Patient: sex M, age 35
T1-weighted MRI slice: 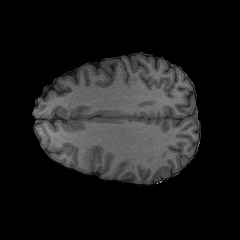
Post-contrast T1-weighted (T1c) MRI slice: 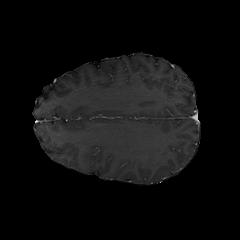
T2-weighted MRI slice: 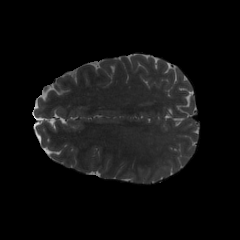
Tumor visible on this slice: no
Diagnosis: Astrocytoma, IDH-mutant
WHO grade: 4